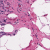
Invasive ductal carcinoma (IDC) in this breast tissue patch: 0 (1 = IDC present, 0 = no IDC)